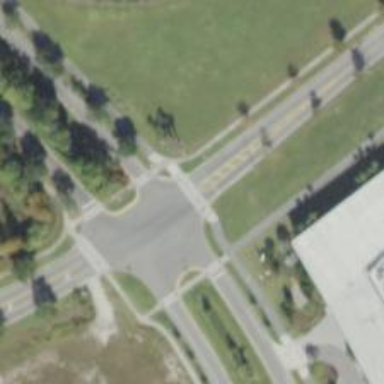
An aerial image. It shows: Marked crossing on cycleway.